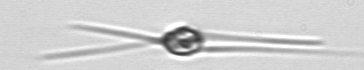
Label: Chaetoceros_danicus